Field crop: maize
Growth stage: 2
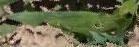
Species: maize